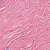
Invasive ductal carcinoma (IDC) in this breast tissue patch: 0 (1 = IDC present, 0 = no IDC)